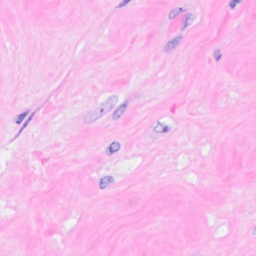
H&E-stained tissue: Breast